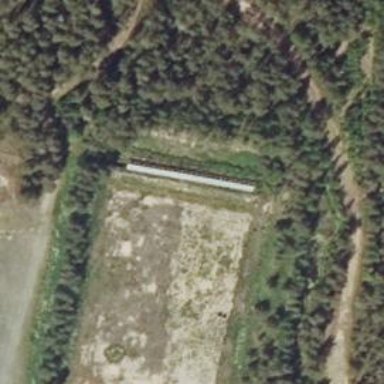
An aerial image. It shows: Shooting range on leisure land pitch.